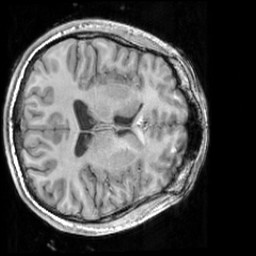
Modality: T1w
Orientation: axial
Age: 24
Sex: male
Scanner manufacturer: siemens
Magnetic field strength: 3 T
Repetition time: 1.63 s
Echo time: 0.00311 s